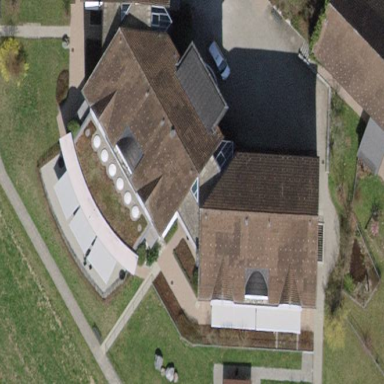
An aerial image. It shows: Nursing home building.